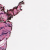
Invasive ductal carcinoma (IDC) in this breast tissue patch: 0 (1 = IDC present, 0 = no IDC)